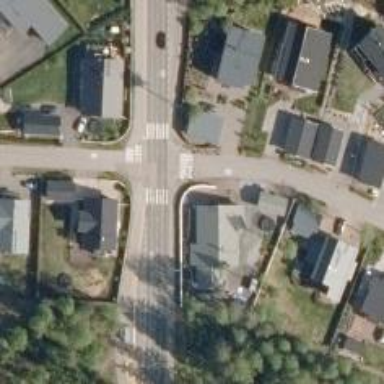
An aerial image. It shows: Road with "give way" sign.